Question: Rest-framework support post data in the web.
But about ForeignKey,it shows just the same "Objects" without feature to make sure which is what I want.

this is my code:
server models:
'''
node = models.ForeignKey(
Node,
related_name='server',
null=True,
)
'''
serializers:
'''
class ServerSerializer(serializers.ModelSerializer):
class Meta:
model = Server
fields = ( 'node')
'''
How can I get the server objects' feature instead of "Server Object"?
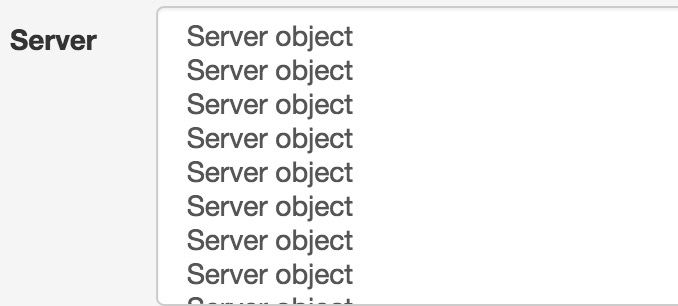
Answer: You should write a <URL> method for your model to have more readable representation. Assuming your model has a field 'name' which contains the name of the object, do something like:
'''
class Server(models.Model):
name = models.CharField(max_length=100)
def __unicode__(self):
return self.name
'''
In Case you are using <URL>':
'''
class Server(models.Model):
name = models.CharField(max_length=100)
def __str__(self):
return self.name
'''